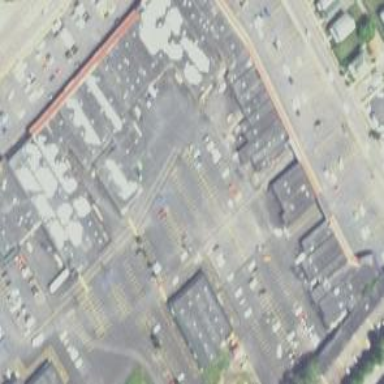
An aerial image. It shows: Retail area.